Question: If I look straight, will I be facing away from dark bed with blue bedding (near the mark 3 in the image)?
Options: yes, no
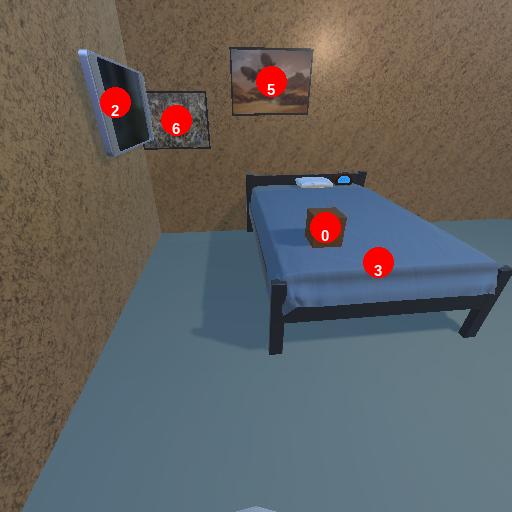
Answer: yes